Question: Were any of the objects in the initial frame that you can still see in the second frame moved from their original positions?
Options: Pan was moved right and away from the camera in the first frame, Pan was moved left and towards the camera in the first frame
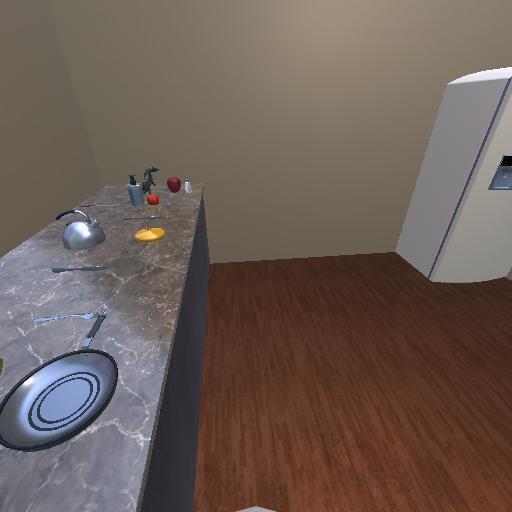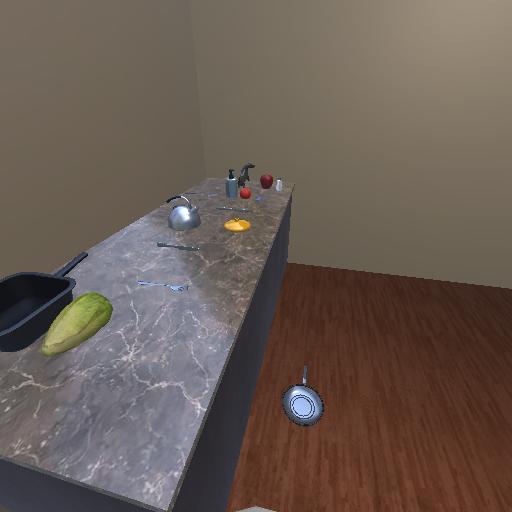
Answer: Pan was moved right and away from the camera in the first frame